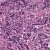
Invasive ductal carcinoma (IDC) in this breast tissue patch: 1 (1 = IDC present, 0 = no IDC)